Question: This is what I have:

And my book! says pick 'Business Application' as the type. But I don't see it.
What things should I install?
Thanks.
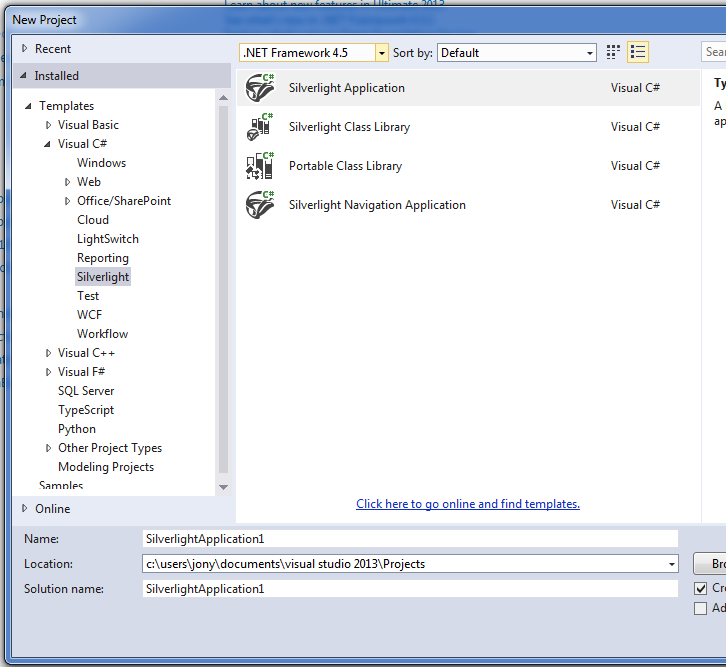
Answer: if you are using visual studio 2013 this template type has been removed.
> From Msdn:WCF Rich Internet Application Services item templates and project templates (for example, Silverlight Business Application template) are removed for Visual Studio 2013. If you open an existing Visual Studio 2010 SP1 or Visual Studio 2012 project containing WCF Rich Internet Application services items, you can build, and maintain the project using Visual Studio 2013. New WCF Rich Internet Application Services projects and additive changes are discouraged because the project and item templates have been removed.
You can find more infomation <URL>